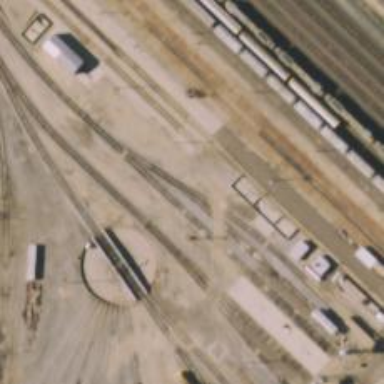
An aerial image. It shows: Railway siding with rails.